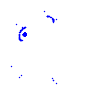
Particle: pion